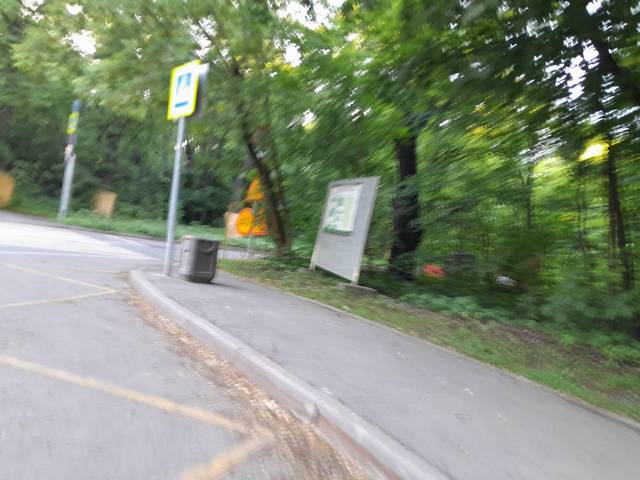
Region: Russia
Coordinates: 55.807, 37.682